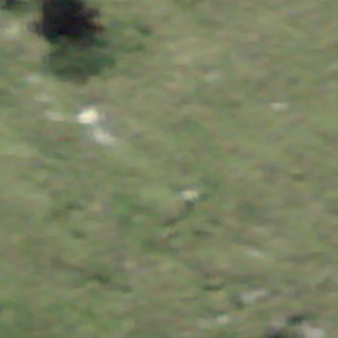
Label: other